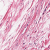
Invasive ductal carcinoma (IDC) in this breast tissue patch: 0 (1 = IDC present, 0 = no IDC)